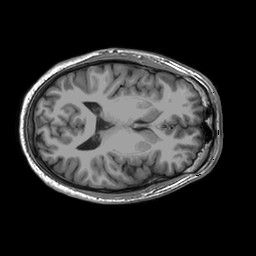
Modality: T1w
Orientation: coronal